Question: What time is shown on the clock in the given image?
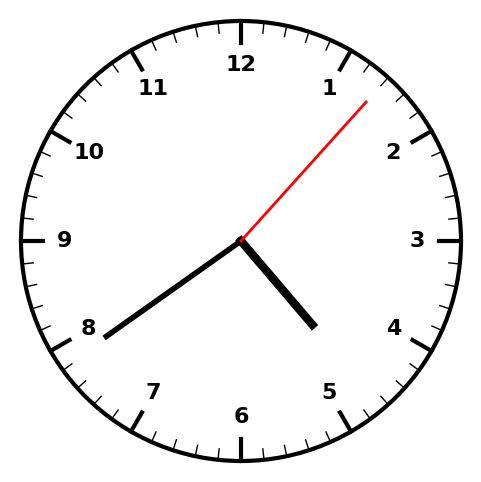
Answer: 04:39:07